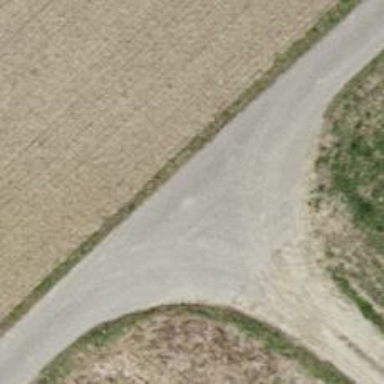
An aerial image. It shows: Pebblestone track with grade3 tracktype.